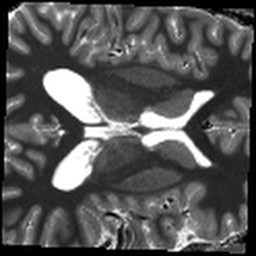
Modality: T1map
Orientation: axial
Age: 21
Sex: male